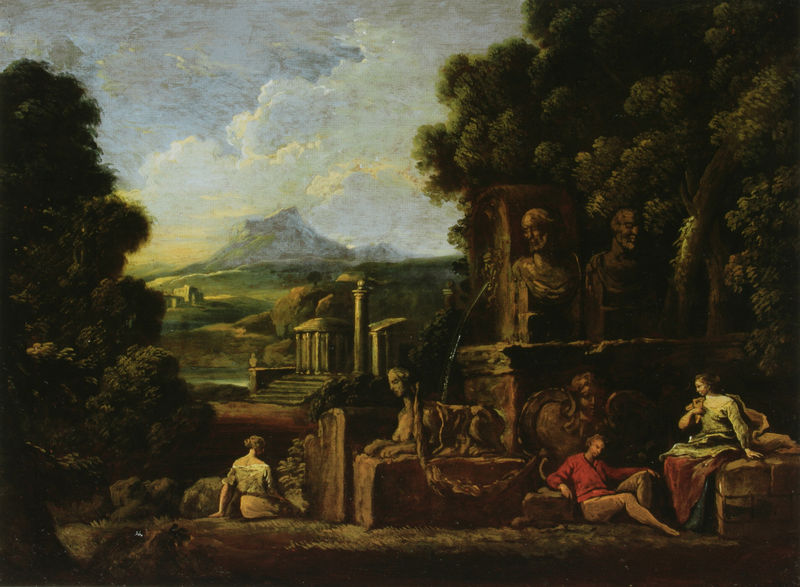
Titel: Ideale Landschaft
Künstler: Johann George der Jüngere Böhm
Standort: Dresden
Institution: Privatbesitz
Schlagwörter: baum, berg, blau, blätter, dunkel, felsen, gemälde, himmel, kopf, laub, mann, wasser, weiß, wolken, bäume, frauen, gelb, grün, landschaft, menschen, mädchen, ocker, see, sitzen, teich, äste, abend, braun, frankreich, frau, hell, hintergrund, kleid, licht, männer, rücken, schwarz, szene, säule, säulen, vordergrund, gebäude, gras, haus, park, rot, schleier, tier, weg, wiese, wolke, beige, fächer, malerei, hemd, hose, trinken, architektur, barock, falten, mensch, sockel, stein, steine, bild, portrait, öl, erde, hügel, natur, zweige, büsche, sonne, wiesen, gewand, sitzend, gewänder, klassizismus, paar, girlande, wald, wasserfall, brunnen, garten, skulptur, rückenansicht, sommer, ruhe, liegen, ruhen, italien, berge, farben, fels, gebirge, gipfel, mauer, landschaftsmalerei, ausflug, idylle, pause, rast, figuren, stille, romantik, ölgemälde, querformat, treppe, treppen, wein, büste, woken, angelehnt, stufe, stufen, plastik, junge, warten, foto, ruine, antike, palast, vulkan, idyll, draußen, lichtung, strahl, leinwand, ruinen, göttin, portraits, rom, skulpturen, plastiken, statuen, hügelig, antik, liebende, wams, laubbäume, griechenland, poussin, wasserstrahl, tempel, herme, monopteros, pavillon, arkadien, büsten, goethe, hirten, pavillion, ausruhen, panflöte, wasserspeier, vesuv, repoussoir, sphinx, monument, sphynx, tempelanlage, sizilien, pastorale, quelle, erfrischung, schwefel, ideallandschaft, speier, schneeberg, gelehnt, ruhende, muße, sphinxe, brün, einsame, männerbüsten, rundttempel, spinx, menshcen, entspannen, griechenladn, erfrischunug, sphings